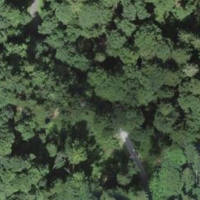
EUNIS habitat code: 41
Species observed at this site:
Tussilago farfara